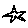
Label: star